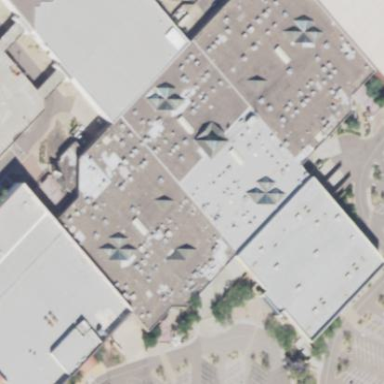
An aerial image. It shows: Retail building in mall.